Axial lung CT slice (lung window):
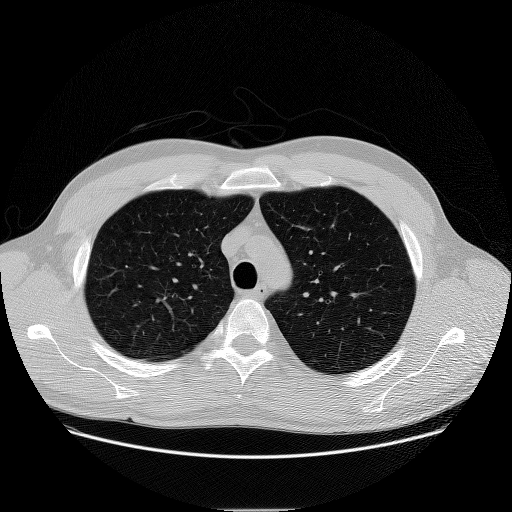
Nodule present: no